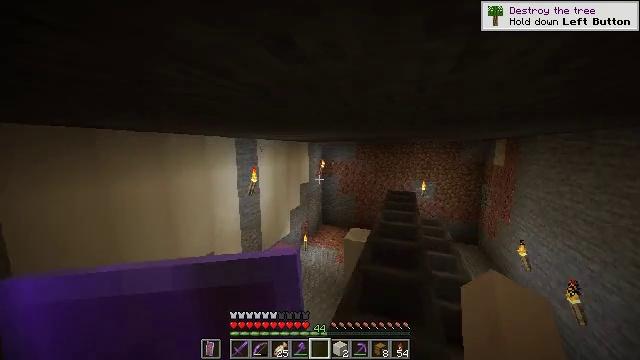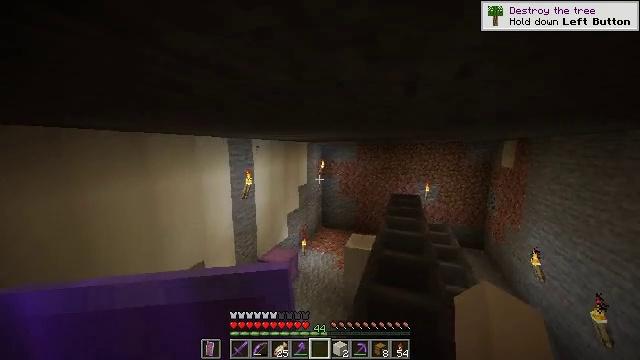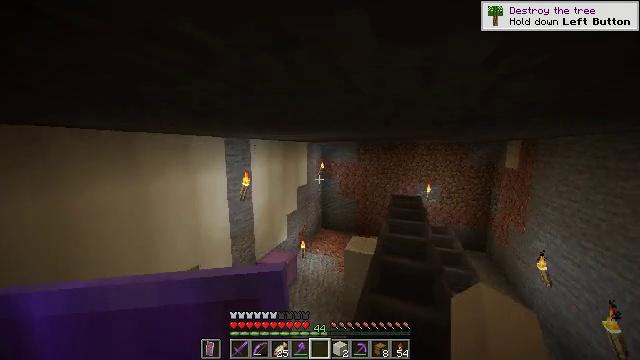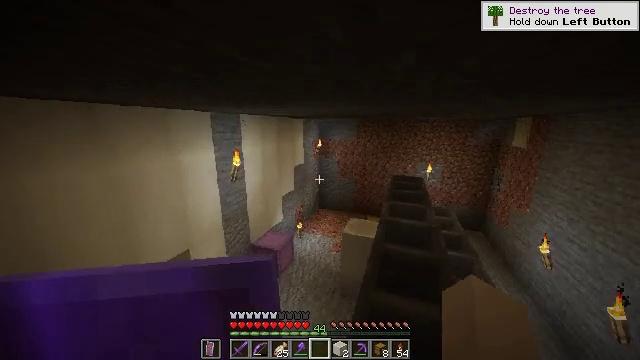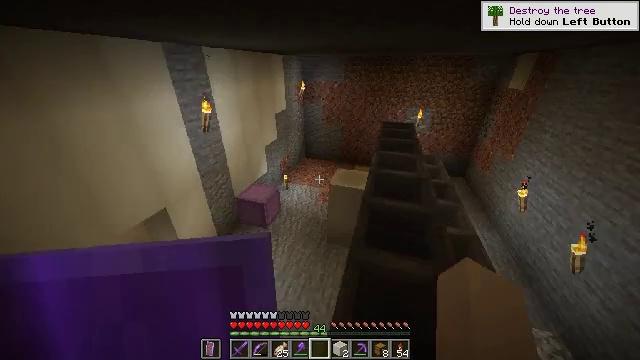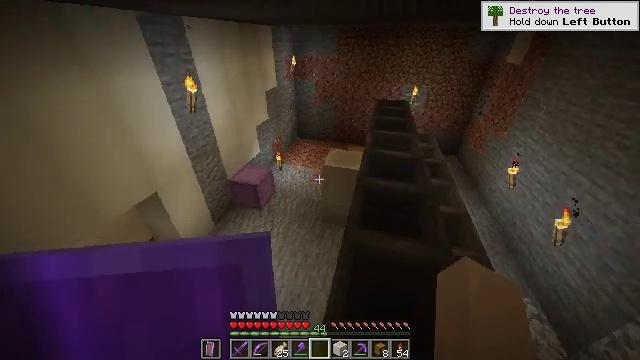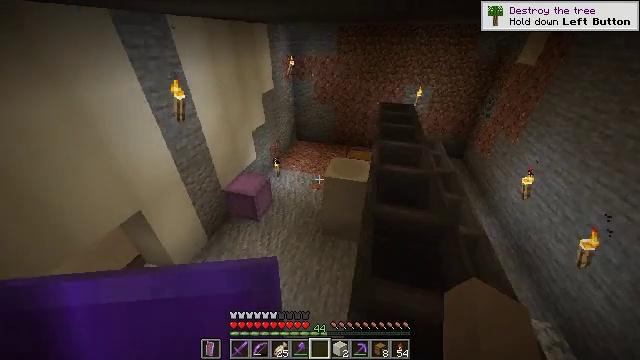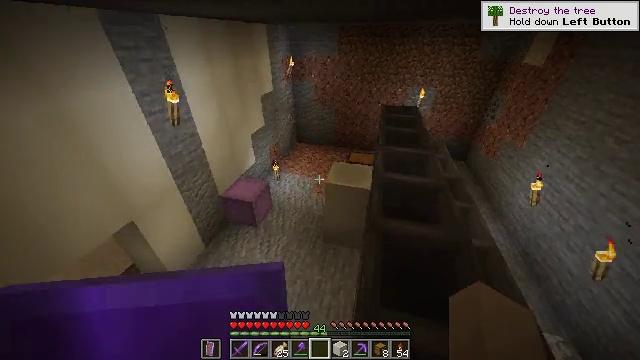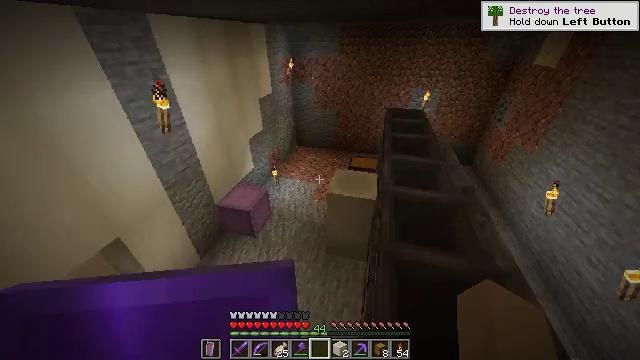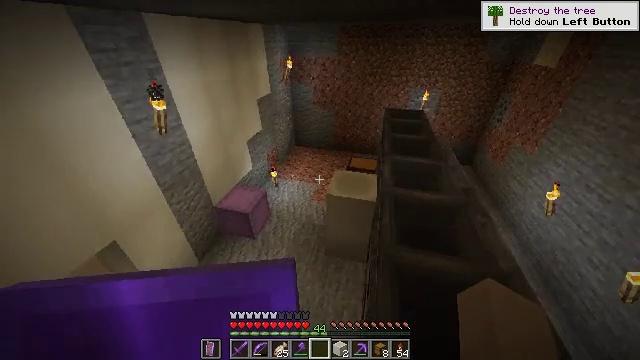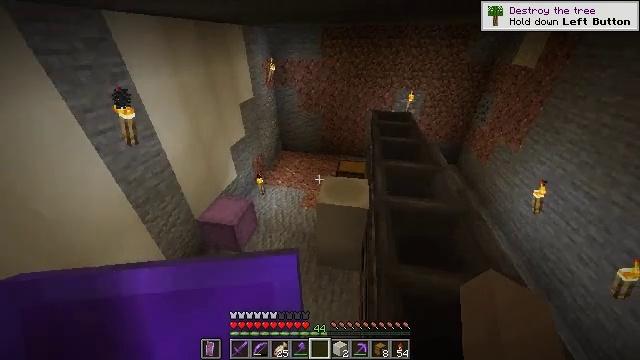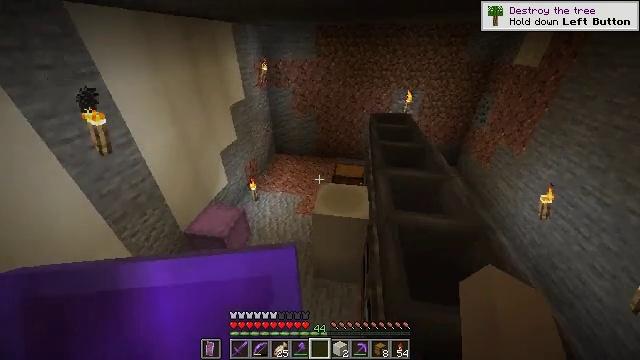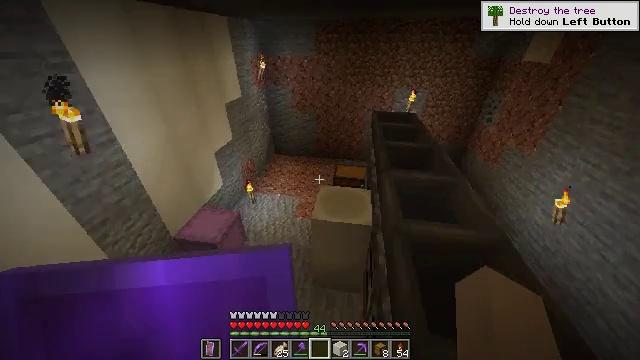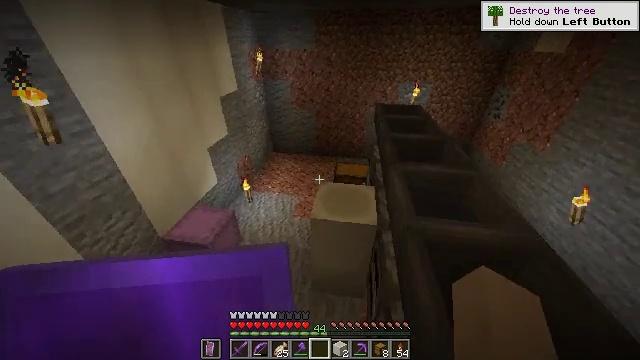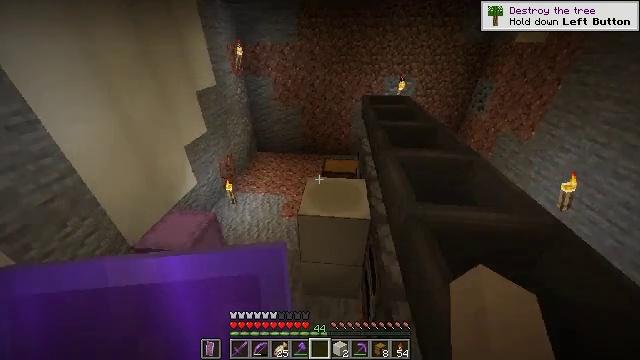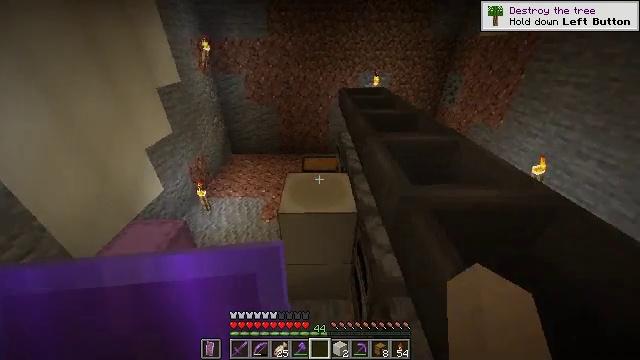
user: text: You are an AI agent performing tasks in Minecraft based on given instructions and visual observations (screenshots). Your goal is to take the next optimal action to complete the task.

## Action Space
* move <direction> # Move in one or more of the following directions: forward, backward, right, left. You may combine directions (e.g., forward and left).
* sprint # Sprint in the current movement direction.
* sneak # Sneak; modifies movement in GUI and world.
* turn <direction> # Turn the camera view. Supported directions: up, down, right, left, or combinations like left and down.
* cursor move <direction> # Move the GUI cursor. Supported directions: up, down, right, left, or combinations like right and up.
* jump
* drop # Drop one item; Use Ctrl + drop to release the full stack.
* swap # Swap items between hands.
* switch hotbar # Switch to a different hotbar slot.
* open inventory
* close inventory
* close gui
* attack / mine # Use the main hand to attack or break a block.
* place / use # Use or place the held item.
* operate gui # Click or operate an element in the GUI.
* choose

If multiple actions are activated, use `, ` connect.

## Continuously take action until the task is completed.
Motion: motion action
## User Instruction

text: Mine the bone block found in fossils.
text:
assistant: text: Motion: move forward, sprint
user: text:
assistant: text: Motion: move forward, sprint
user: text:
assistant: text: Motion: move forward, sprint, turn down
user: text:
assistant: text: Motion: move forward, sprint, turn right and down
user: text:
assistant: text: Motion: move forward, sprint, turn right and down
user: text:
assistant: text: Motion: move forward, sprint
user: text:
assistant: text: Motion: move forward, sprint
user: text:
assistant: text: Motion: move forward, sprint
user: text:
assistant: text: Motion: move forward, sprint
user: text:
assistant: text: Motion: move forward, sprint, turn right
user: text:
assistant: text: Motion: move forward, sprint, turn right
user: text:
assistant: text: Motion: move forward, sprint
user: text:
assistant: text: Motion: move forward, sprint
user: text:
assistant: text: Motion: move forward, sprint, turn right
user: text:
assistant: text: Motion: move forward, sprint, turn right
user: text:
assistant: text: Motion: move forward, turn right
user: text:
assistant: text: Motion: move forward
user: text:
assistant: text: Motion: move forward
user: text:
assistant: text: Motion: no_op
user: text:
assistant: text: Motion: no_op
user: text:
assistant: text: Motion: no_op
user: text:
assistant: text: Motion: no_op
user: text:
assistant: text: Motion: no_op
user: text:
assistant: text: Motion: turn up
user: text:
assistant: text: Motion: turn up
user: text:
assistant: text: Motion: turn up
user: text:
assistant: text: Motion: no_op
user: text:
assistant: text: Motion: no_op
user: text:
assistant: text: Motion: no_op
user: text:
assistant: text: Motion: no_op